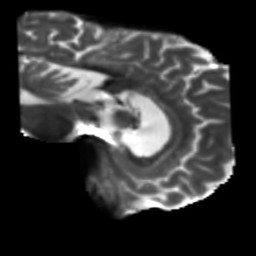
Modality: T2w
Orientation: sagittal
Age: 58
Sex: male
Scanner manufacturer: siemens
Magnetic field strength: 3 T
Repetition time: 5.47 s
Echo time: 0.0854 s